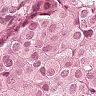
Metastatic tissue present: yes